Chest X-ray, PA view. Patient: 26 years old, sex M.
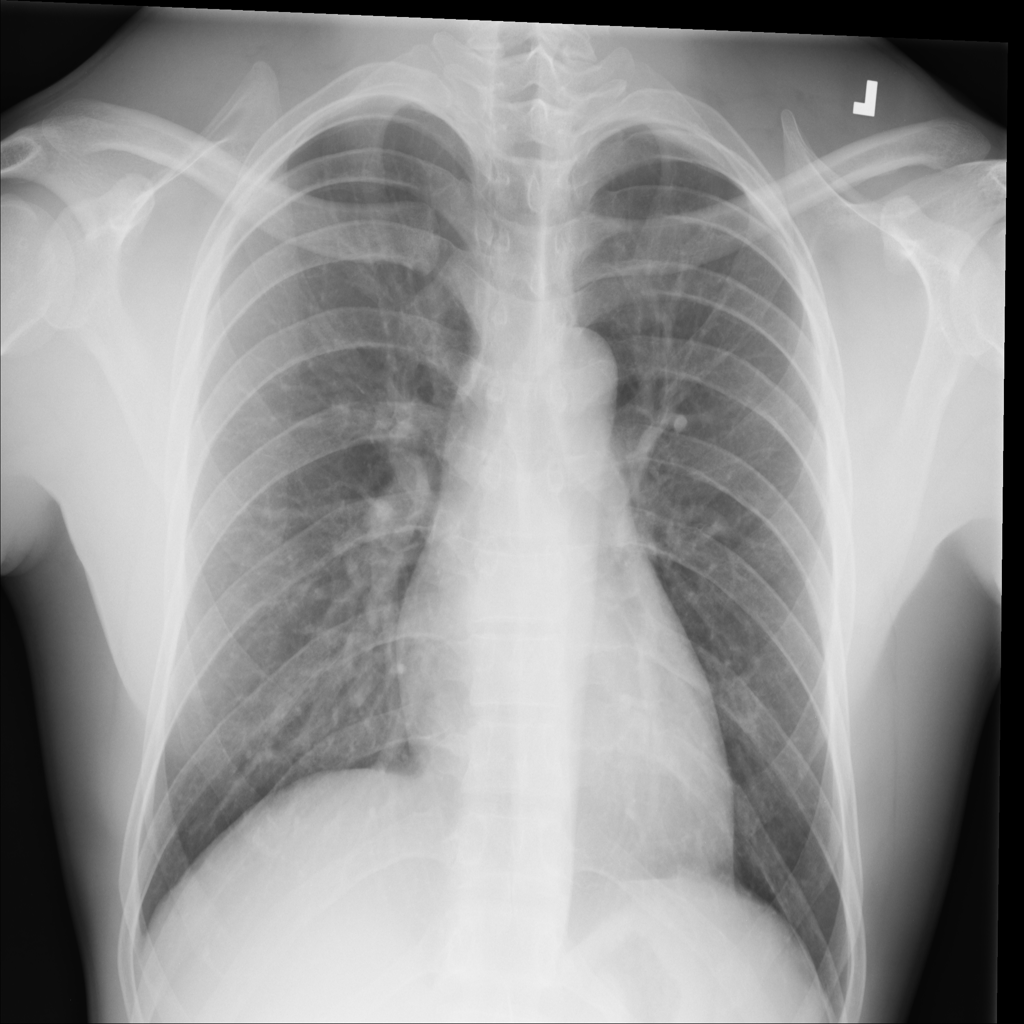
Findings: No Finding